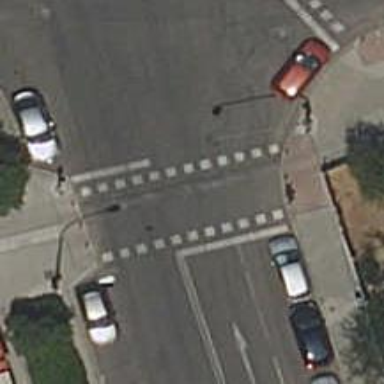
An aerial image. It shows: Crossing with traffic signals.